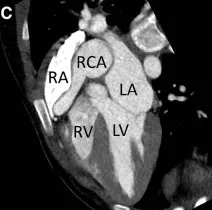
With the right superior pulmonary vein remarkably compressed. Arrow).
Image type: radiology (ct)